RGB frame:
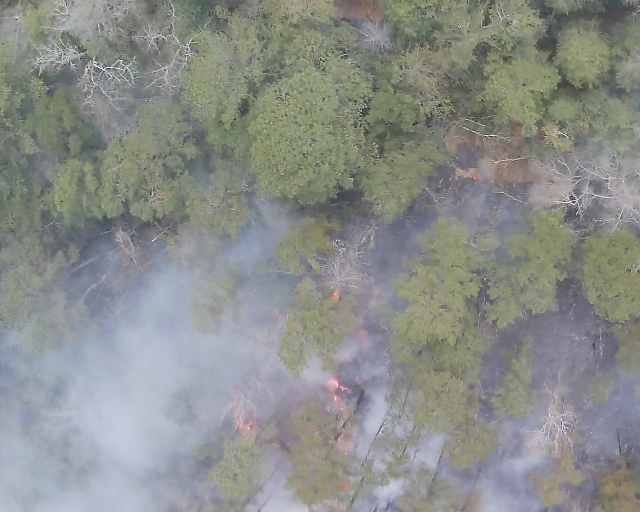
Thermal frame:
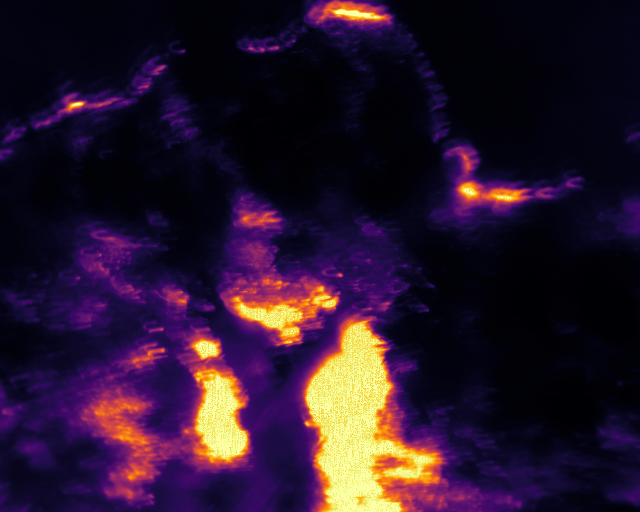
Captured: 2026-02-26 03:10:02
Pixels at or above 80 °C: 40464 (fraction of frame: 0.1235)